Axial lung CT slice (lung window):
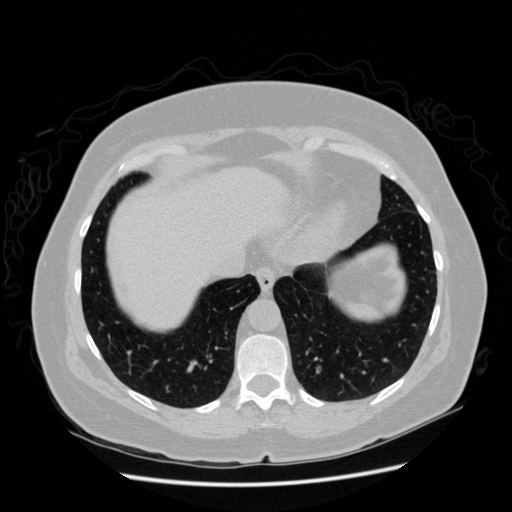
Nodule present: no